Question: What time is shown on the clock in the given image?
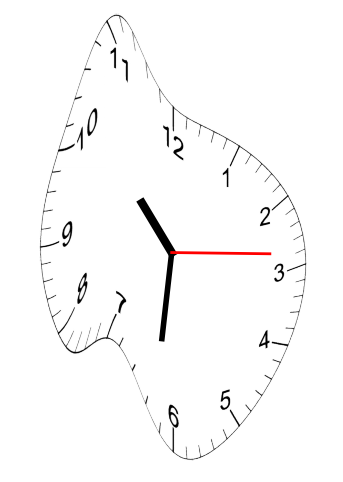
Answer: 10:31:14